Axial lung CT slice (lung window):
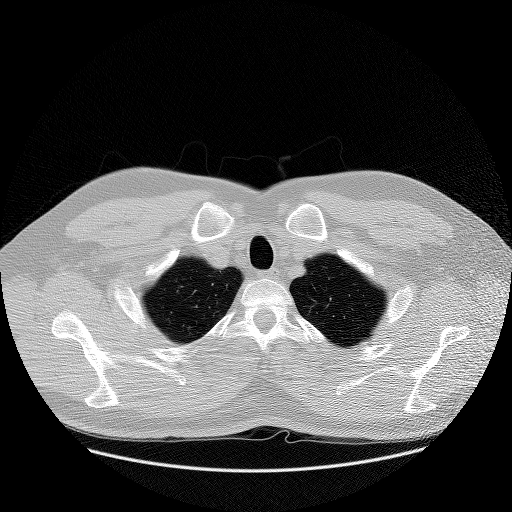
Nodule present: no